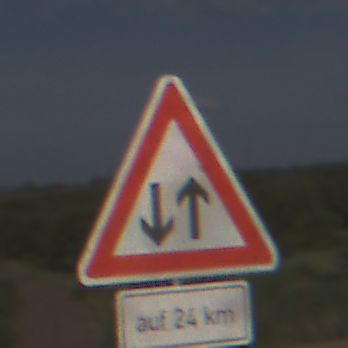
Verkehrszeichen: Gegenverkehr
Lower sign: LaengeEinerStrecke6
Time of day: MorningAfternoon
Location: Outdoor (RoadRail)
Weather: PartlyCloudy
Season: NotSpecified
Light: Natural